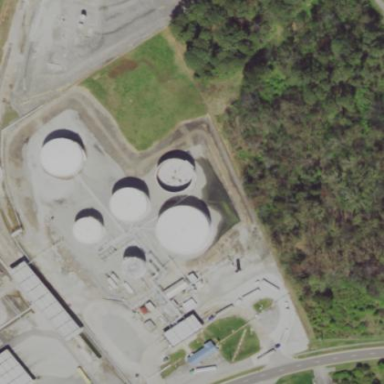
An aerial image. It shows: Industrial area designated as petroleum terminal.